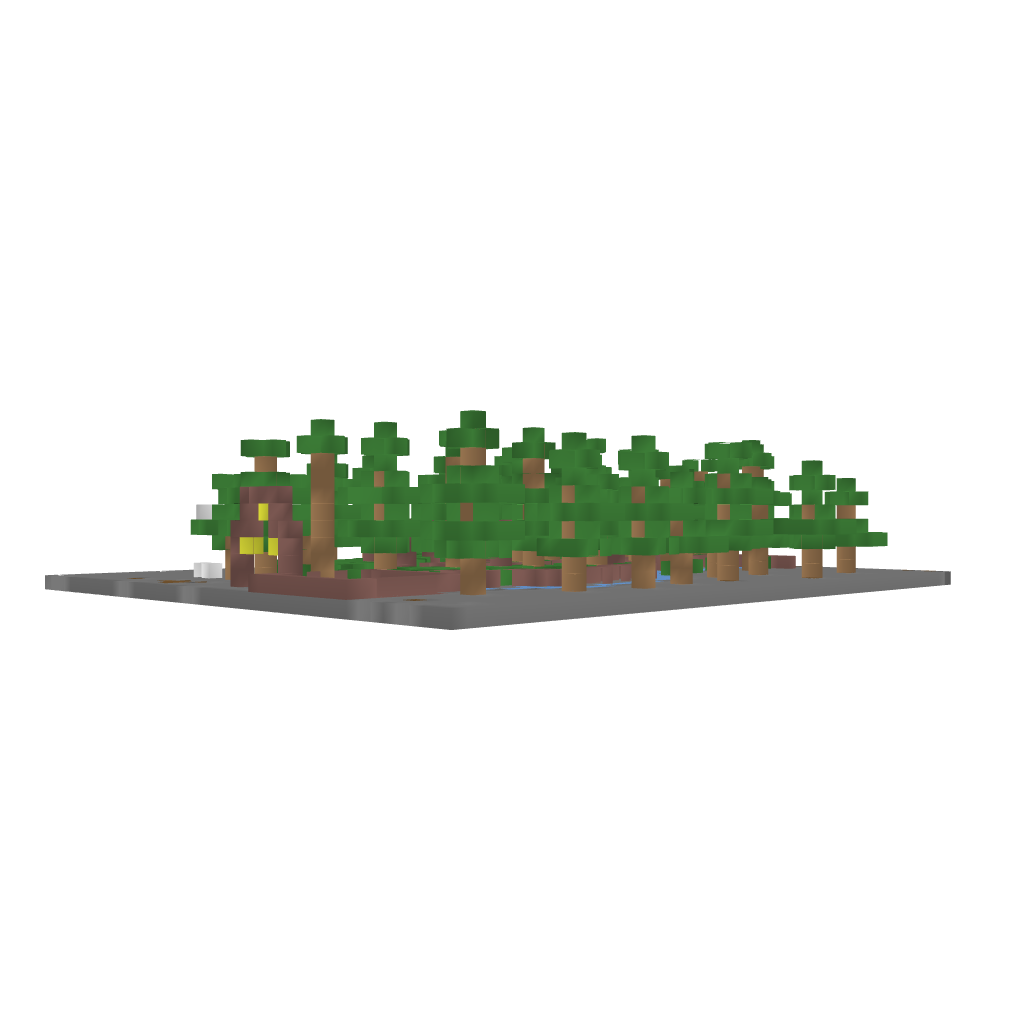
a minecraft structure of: Pathway Garden bad low quality